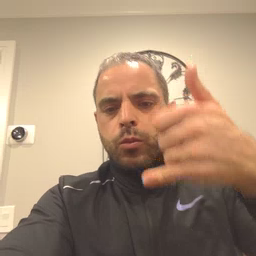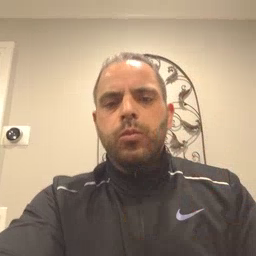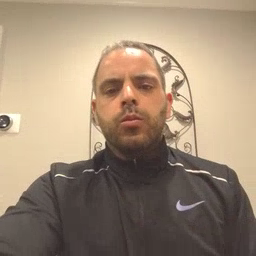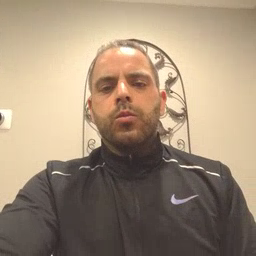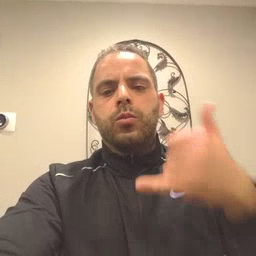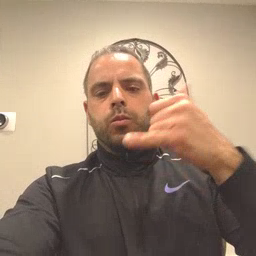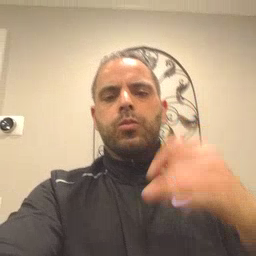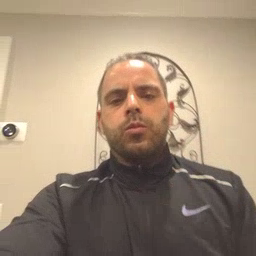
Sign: yellow